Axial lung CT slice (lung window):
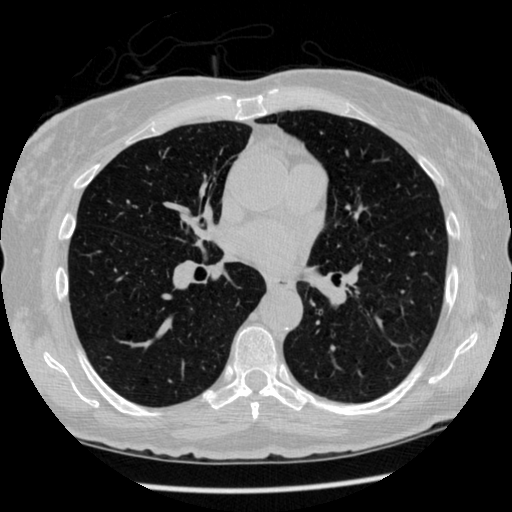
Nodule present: no